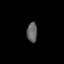
Tissue: prostate
Cell type: Myeloid cells
Senescence score: 0.6882
Nuclear area (px): 203
Mean DAPI intensity: 98.473